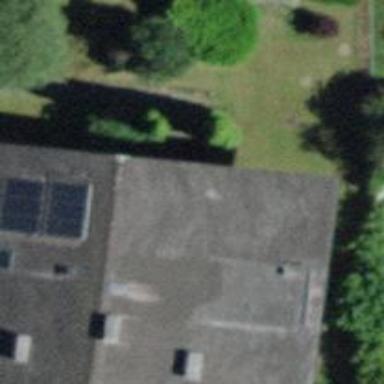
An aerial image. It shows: Residential building.